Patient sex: F
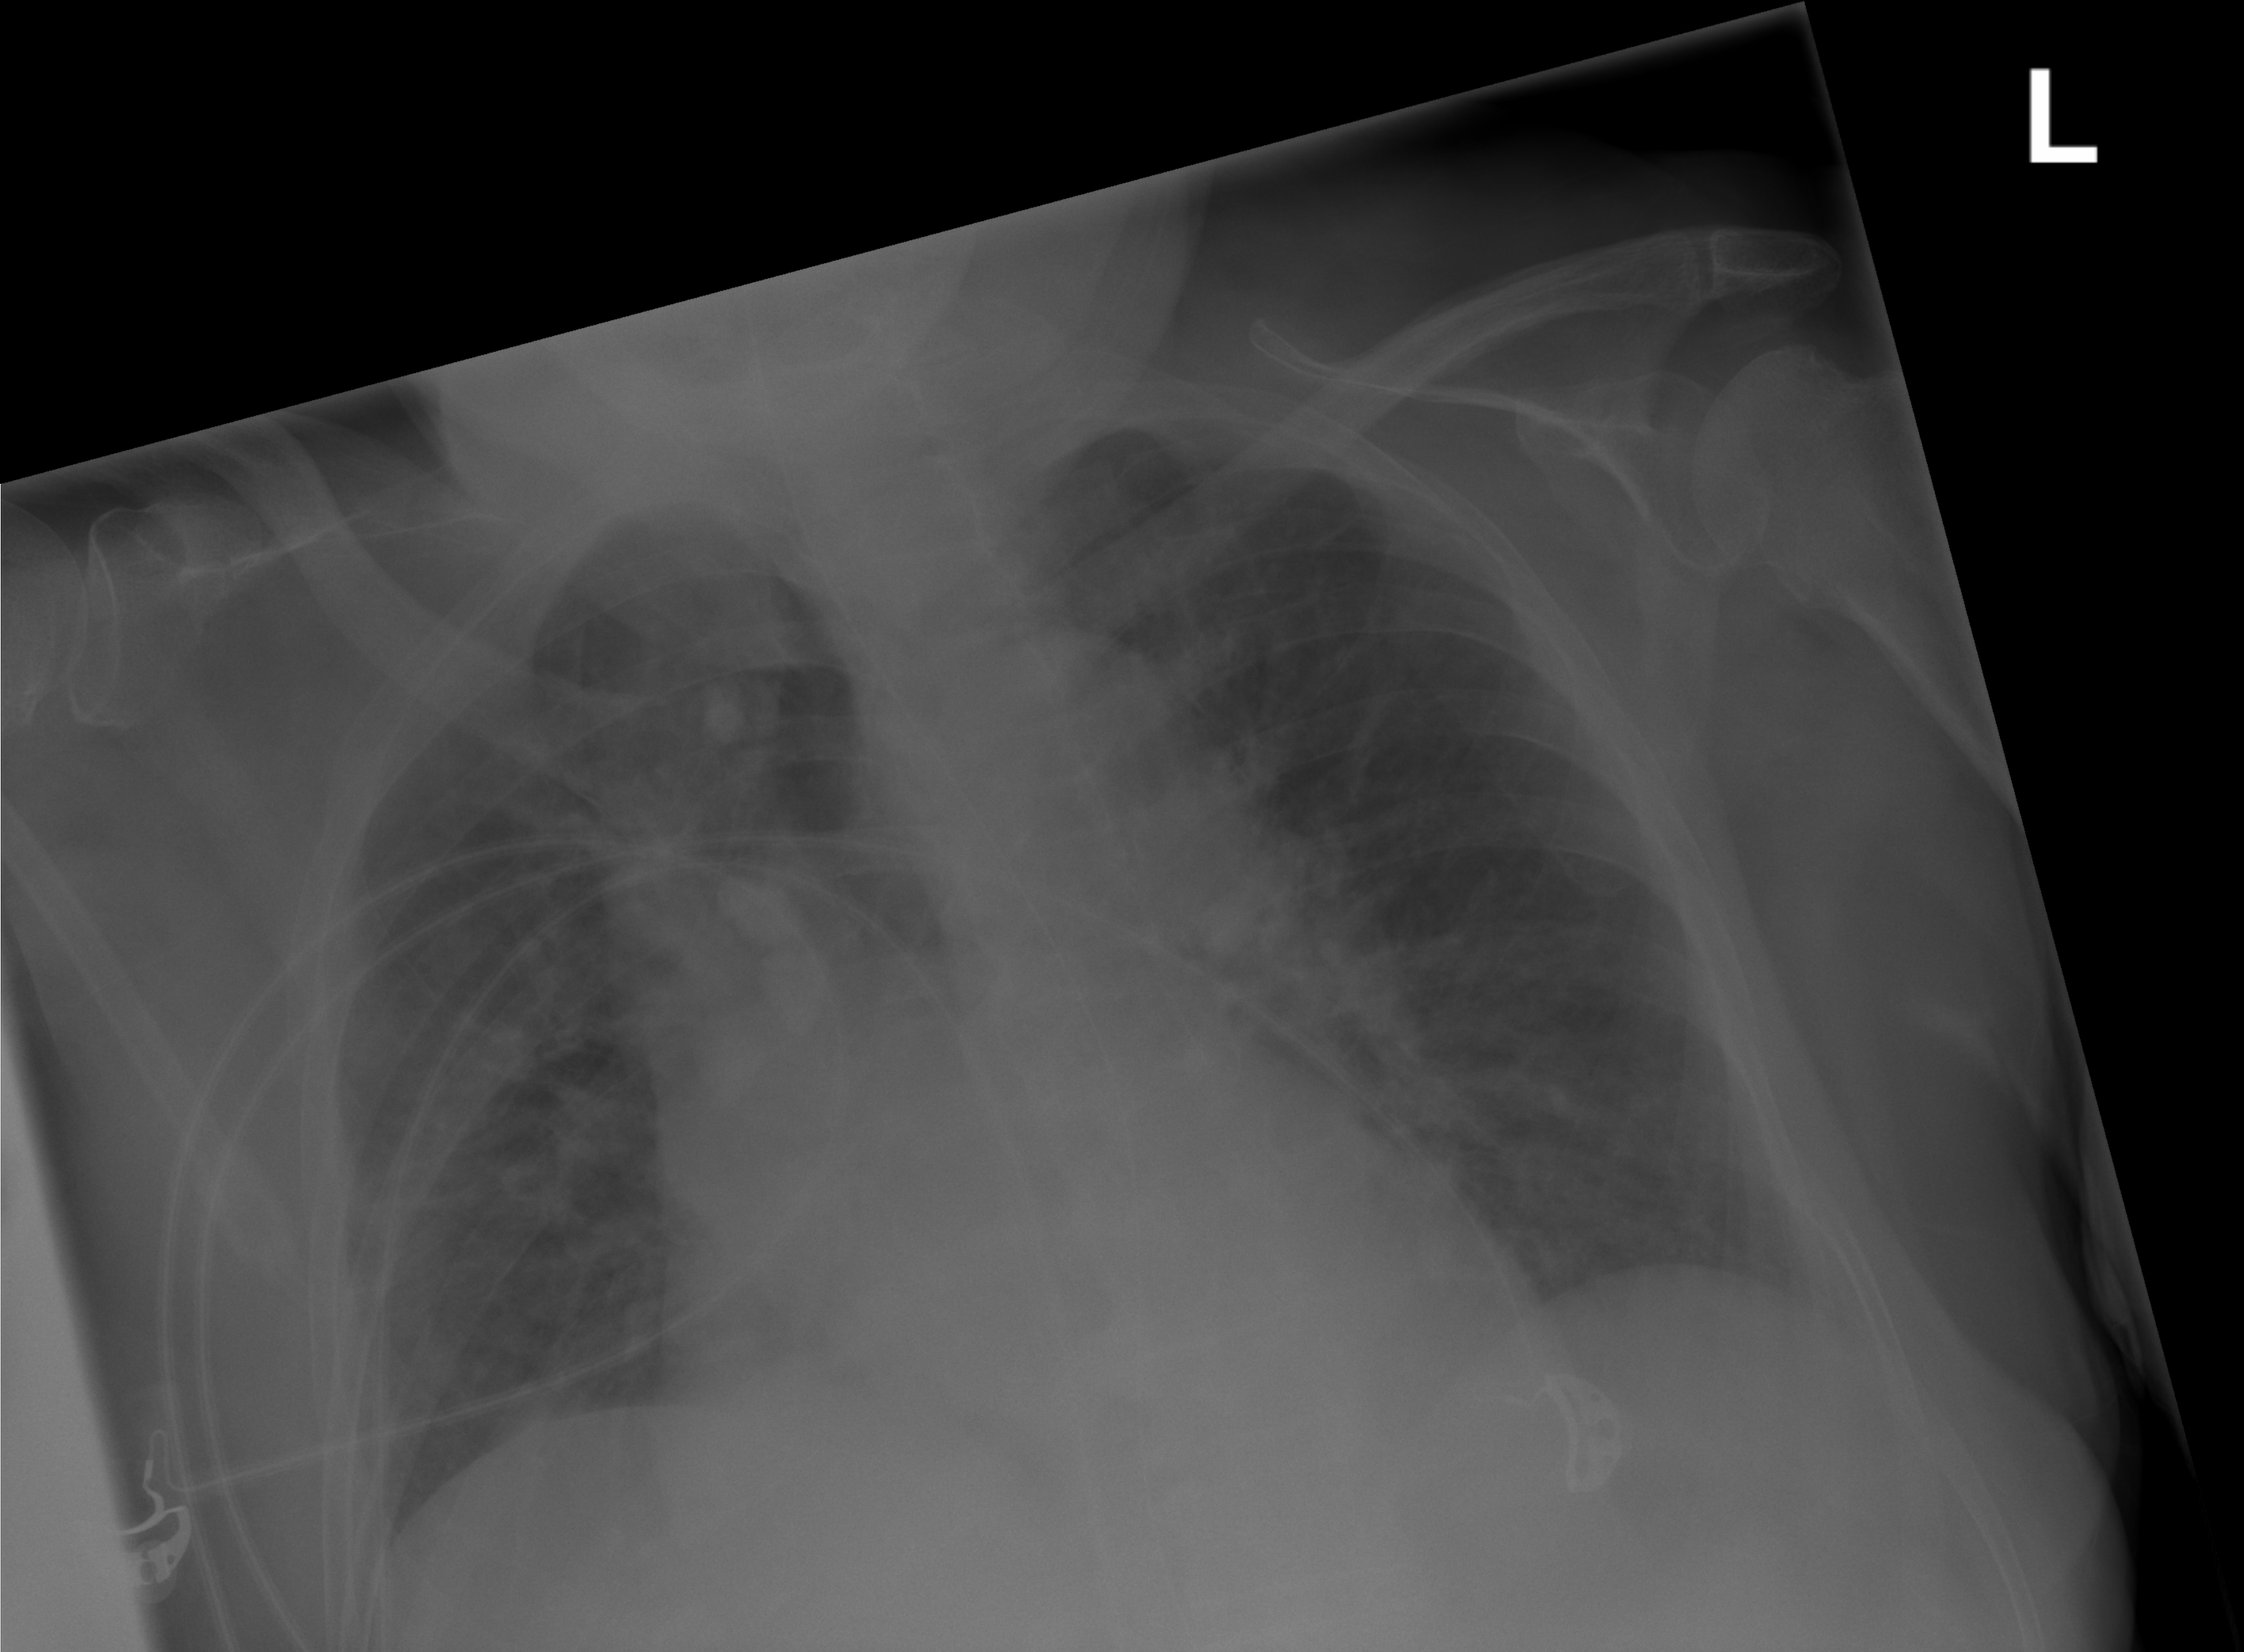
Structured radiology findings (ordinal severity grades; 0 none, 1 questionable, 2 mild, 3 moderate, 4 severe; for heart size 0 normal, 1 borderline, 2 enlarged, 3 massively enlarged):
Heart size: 2
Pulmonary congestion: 2
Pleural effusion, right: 0
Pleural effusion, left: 0
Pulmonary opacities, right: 1
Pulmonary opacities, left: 1
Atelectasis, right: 2
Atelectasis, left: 2